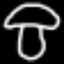
Label: mushroom